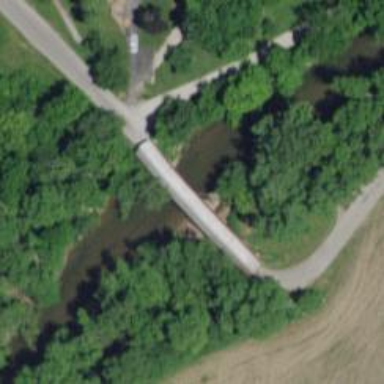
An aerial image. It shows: Covered bridge on residential road.